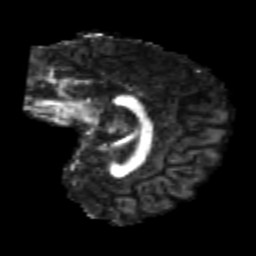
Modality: FA
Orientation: sagittal
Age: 20
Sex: female
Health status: healthy
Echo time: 0.074 s